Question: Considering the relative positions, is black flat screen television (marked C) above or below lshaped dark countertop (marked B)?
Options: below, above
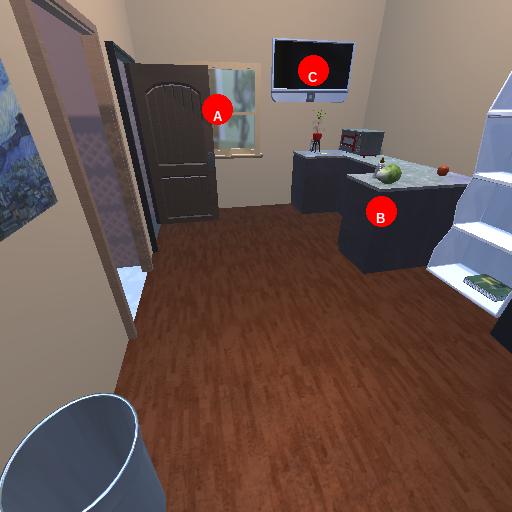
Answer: below